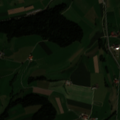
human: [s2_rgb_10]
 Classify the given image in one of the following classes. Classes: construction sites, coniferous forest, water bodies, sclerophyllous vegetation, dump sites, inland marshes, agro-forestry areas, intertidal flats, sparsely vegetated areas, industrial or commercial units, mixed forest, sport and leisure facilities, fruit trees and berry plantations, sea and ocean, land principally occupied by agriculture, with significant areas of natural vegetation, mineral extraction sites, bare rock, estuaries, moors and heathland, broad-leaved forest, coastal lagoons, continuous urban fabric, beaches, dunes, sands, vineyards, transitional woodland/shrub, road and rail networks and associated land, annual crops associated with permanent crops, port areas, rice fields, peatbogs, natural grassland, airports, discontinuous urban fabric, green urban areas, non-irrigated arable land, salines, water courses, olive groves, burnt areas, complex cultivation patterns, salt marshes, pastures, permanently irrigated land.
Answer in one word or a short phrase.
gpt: non-irrigated arable land, pastures, complex cultivation patterns, coniferous forest